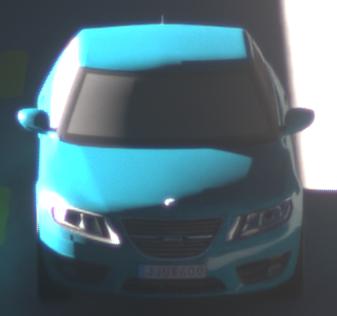
Make: Saab
Model: 5-Sep
Detailed model: 9-5 1.6T
Model produced from: 2010/06
Model produced until: 2011/12
Doors: 4
Color: blue
Road condition: dry road
Daytime: morning or afternoon
Contrast: high contrast